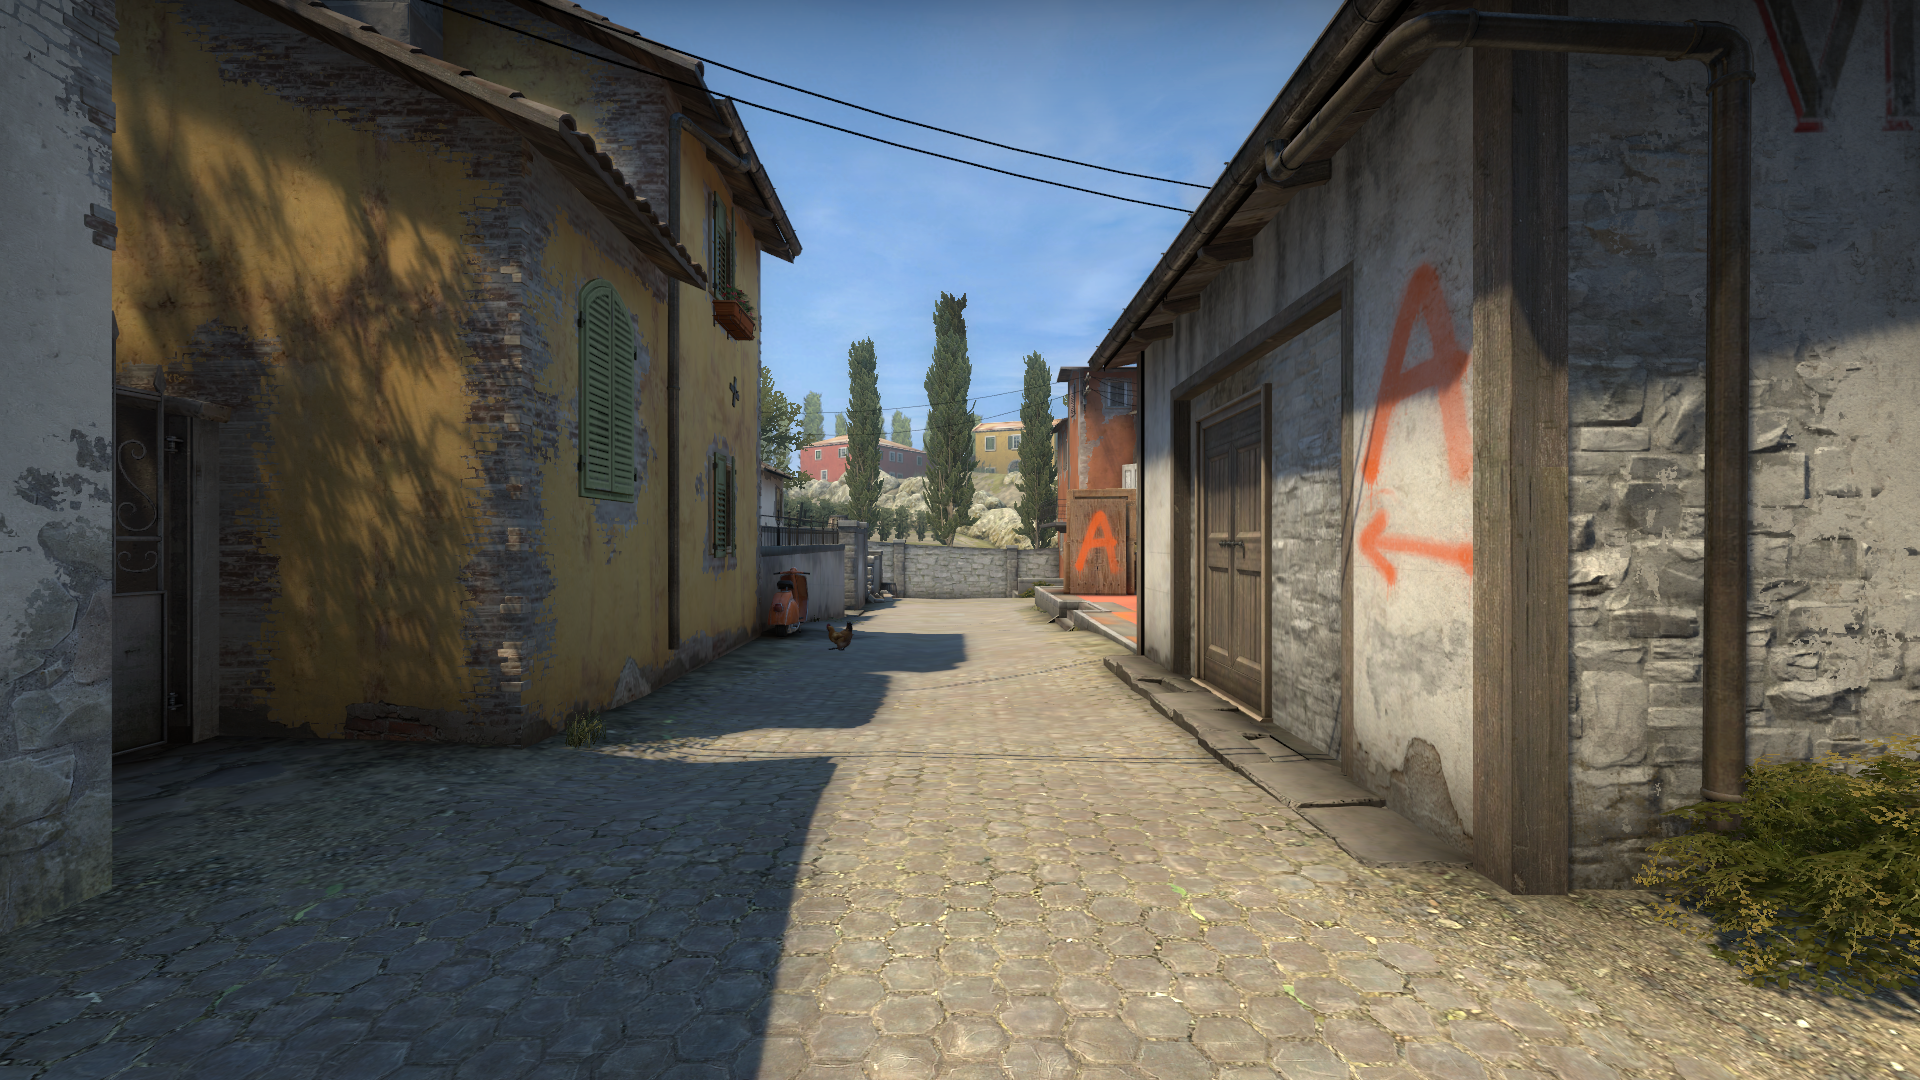
Map: de_inferno